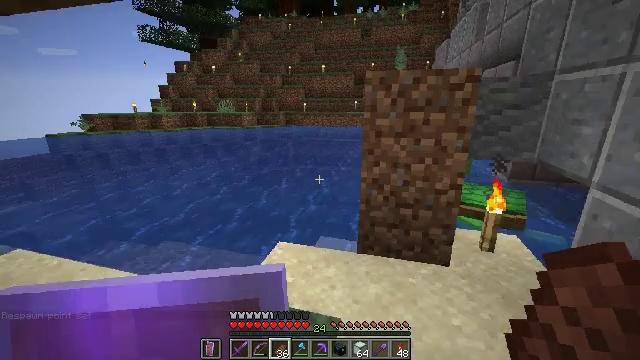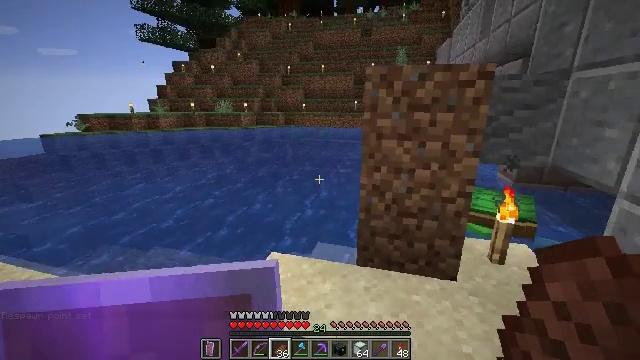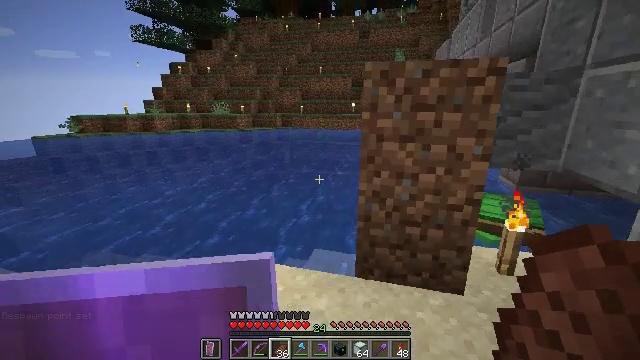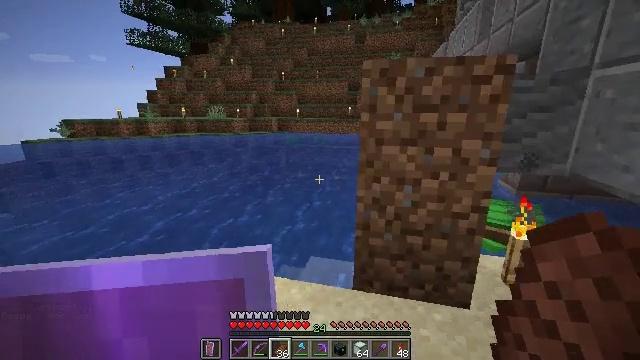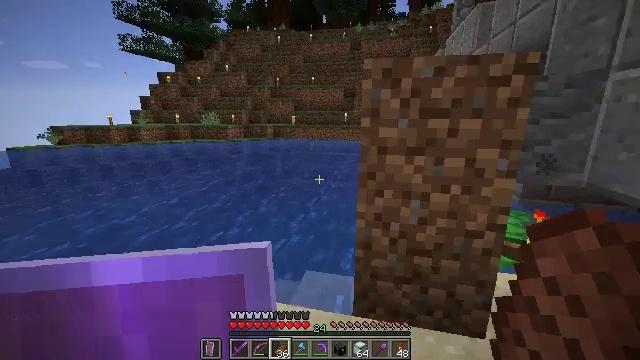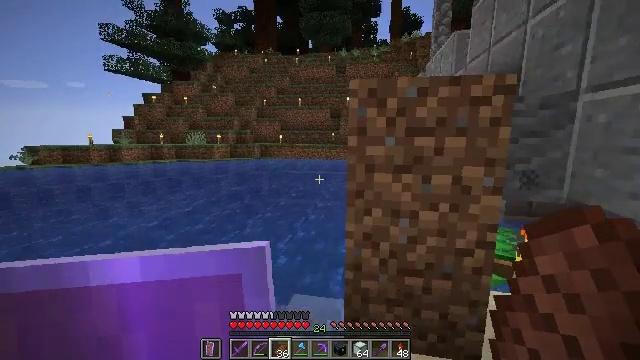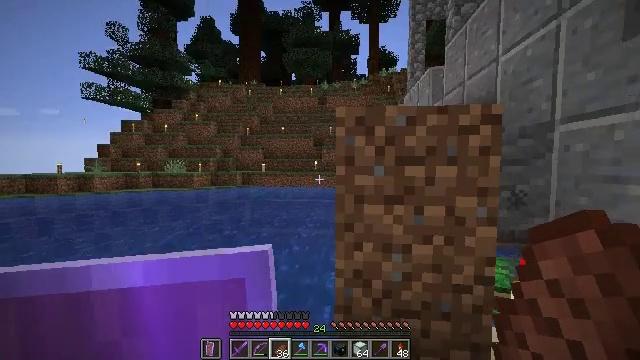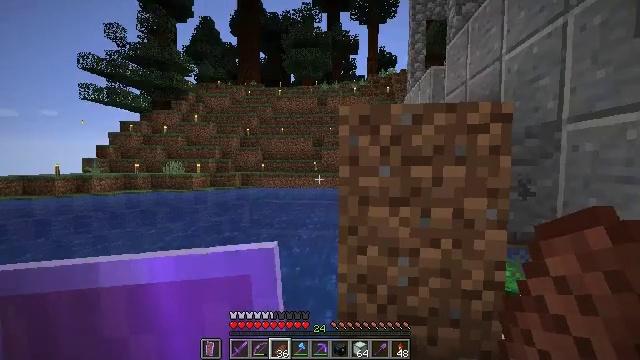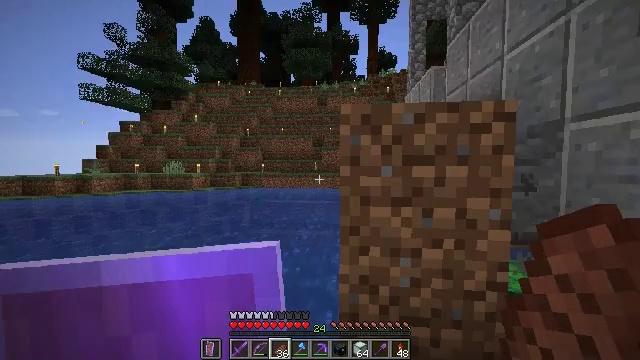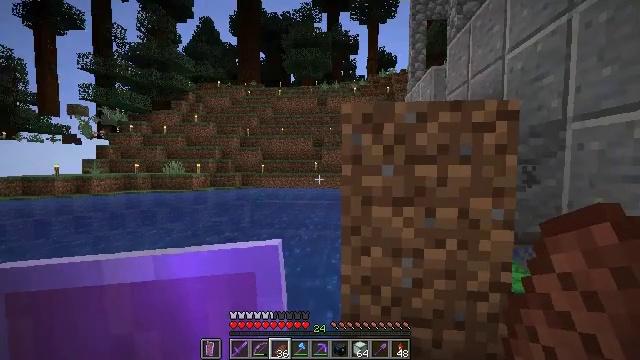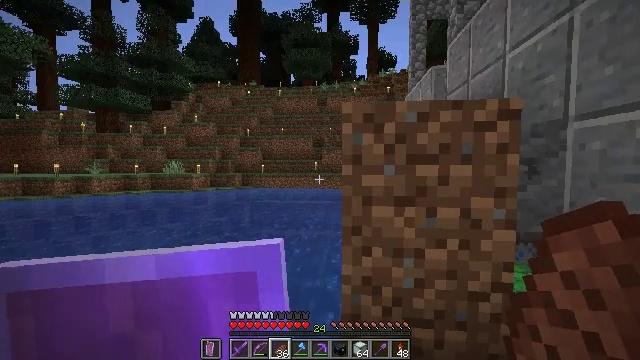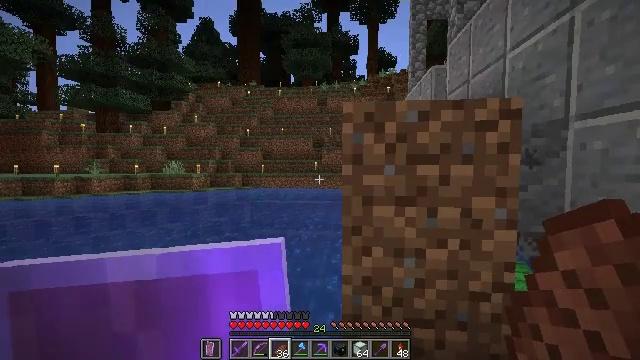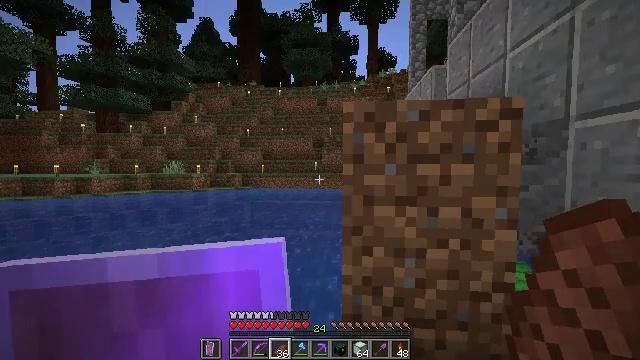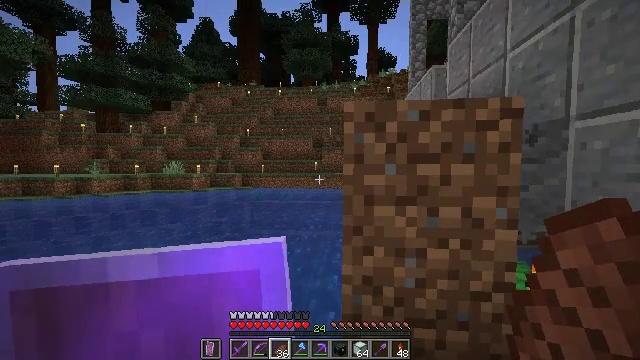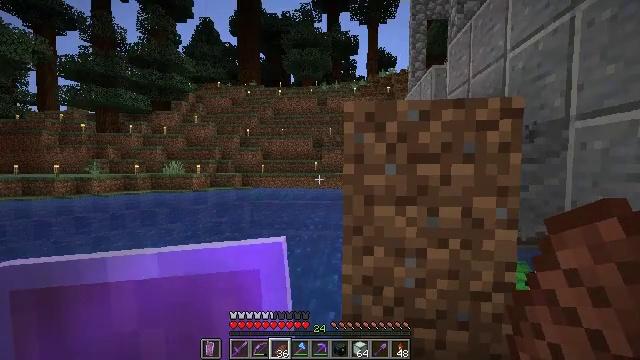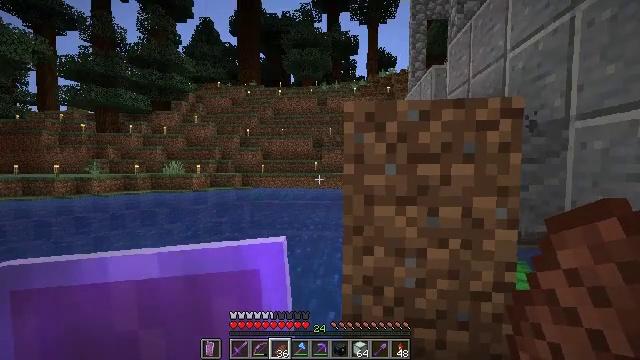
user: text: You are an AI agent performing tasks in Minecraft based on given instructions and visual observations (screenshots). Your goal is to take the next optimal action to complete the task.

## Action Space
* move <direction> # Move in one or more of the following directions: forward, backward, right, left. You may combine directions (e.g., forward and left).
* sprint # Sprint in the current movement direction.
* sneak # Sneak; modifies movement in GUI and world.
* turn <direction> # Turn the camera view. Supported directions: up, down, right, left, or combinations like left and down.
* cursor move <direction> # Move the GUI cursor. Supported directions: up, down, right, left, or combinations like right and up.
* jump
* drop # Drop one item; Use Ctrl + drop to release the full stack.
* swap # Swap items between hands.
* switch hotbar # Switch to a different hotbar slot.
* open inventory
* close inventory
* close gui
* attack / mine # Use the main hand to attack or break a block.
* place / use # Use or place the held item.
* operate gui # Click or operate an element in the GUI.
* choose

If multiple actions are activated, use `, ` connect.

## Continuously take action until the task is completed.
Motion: motion action
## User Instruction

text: Hunt a sheep.
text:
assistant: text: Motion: move forward
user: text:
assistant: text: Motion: move forward
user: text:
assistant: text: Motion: move forward
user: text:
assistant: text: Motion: move forward, turn up
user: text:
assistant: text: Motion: turn right and up
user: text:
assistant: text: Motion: turn right and up
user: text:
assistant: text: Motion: no_op
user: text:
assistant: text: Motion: no_op
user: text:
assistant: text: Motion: no_op
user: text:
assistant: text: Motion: no_op
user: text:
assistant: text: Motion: no_op
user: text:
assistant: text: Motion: no_op
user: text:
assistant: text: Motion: no_op
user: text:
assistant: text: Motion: no_op
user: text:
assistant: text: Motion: no_op
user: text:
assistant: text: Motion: no_op
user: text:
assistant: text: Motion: no_op
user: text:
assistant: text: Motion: no_op
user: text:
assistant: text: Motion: no_op
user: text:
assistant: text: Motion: no_op
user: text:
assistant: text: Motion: turn left and down
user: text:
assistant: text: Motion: turn left and down
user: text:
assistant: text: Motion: turn left and down
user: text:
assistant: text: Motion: turn left and down
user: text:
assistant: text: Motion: move forward, turn left
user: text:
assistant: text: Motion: move forward
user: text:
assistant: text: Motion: move forward
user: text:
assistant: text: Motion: move forward
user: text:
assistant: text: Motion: move forward
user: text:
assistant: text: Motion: move forward